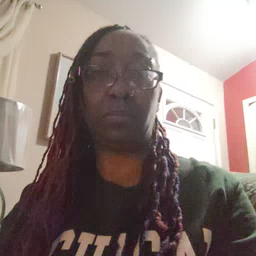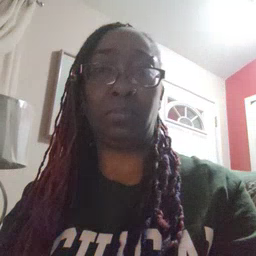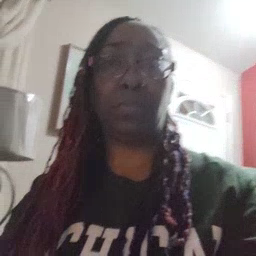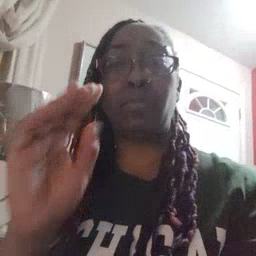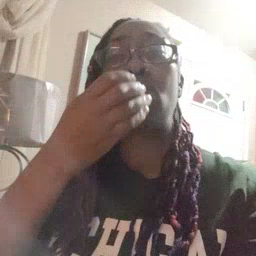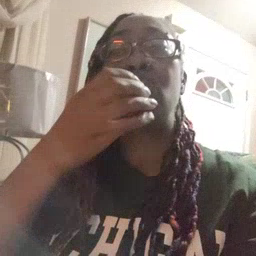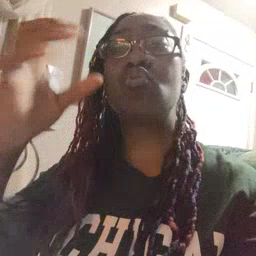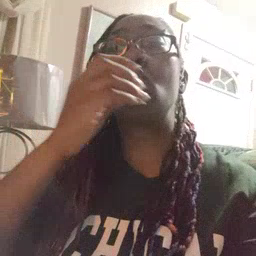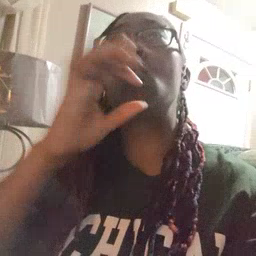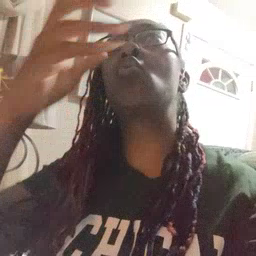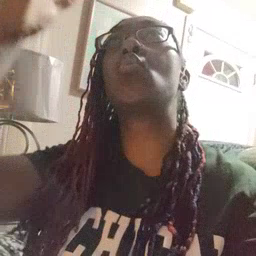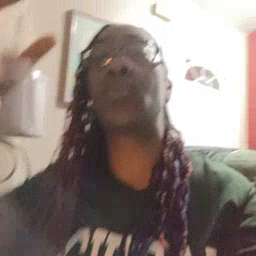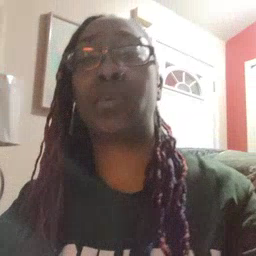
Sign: balloon